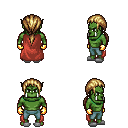
a pixel art fantasy rpg character, male body template, orc, green skin, maroon cape, teal pants, blonde ponytail hairstyle, gold gloves, white slippers, four views (front, back, left, right), 2x2 character sprite sheet, small pixel art, hard edges, no anti-aliasing